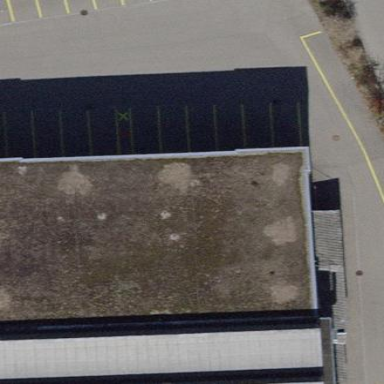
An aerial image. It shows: Industrial building with flat roof design.